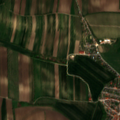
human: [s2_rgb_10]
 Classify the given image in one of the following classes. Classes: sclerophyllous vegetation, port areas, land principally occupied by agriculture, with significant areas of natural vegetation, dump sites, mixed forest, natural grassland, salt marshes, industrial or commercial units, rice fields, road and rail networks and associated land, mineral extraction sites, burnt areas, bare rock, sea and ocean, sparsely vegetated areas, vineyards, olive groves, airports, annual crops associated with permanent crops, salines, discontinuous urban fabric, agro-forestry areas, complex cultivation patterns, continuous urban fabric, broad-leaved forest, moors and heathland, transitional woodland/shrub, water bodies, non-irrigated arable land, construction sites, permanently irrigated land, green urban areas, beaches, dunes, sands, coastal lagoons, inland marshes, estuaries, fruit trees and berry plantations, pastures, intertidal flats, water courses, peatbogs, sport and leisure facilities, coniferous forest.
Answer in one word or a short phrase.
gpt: discontinuous urban fabric, non-irrigated arable land, vineyards